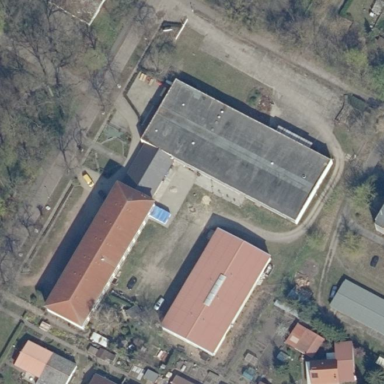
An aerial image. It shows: Hostel for tourism.